Question: I have done a very tiny example with canvas, it's available on :
<URL>
'''
<!DOCTYPE html>
<html>
<head>
<title></title>
<style type="text/css">
html, body {
width: 100%;
height: 100%;
margin: 0px;
padding: 0px;
}
#myCanvas {
width: 100%;
height: 100%;
display: block;
}
</style>
</head>
<body>
<canvas id="myCanvas">
Your browser does not support the HTML5 canvas tag.
</canvas>
<script>
var canvas = document.getElementById( "myCanvas" );
var context = canvas.getContext( "2d" );
context.id = "myContext";
context.beginPath();
context.arc( 95, 50, 40, 0, 2 * Math.PI );
context.stroke();
setTimeout( function() {
var rectWidth = 150;
var rectHeight = 75;
context.fillStyle = "blue";
context.fillRect( rectWidth / -2, rectHeight / -2, rectWidth, rectHeight );
}, 2000 );
</script>
</body>
</html>
'''
As you are able to see, the rendering result has a very low quality:

So, I'm wondering, how can I draw various figures using in a good quality, I don't want to draw in small size, I want to draw in 100% size of page.
So, maybe I didn't define some anti aliasing filter or something else?
Thanks!
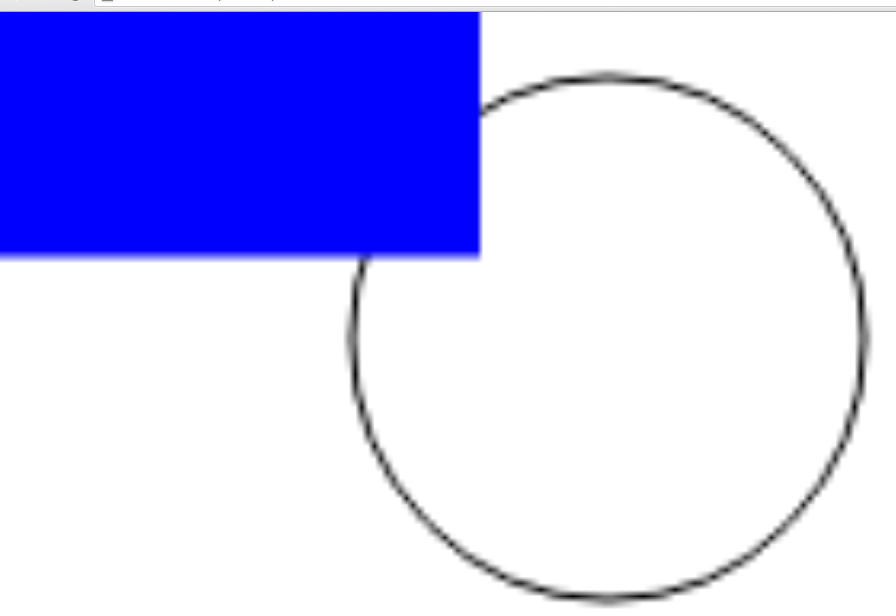
Answer: ## Problem
In most general cases we should avoid using CSS to set the canvas size.
The default size of canvas is 300 x 150 pixels (bitmap). If you set the size using CSS we'll just end up scaling those 300 x 150 pixels meaning the browser will start interpolating and smoothing the image, which is why you end up with a blurry result.
## Solution
Remove these from the CSS-rule:
'''
#myCanvas {
/*width: 100%;
height: 100%;*/
display: block;
}
'''
and set the size in JavaScript like this:
'''
var canvas = document.getElementById( "myCanvas" );
canvas.width = window.innerWidth; // equals window dimension
canvas.height = window.innerHeight;
'''
You can of course set any other size you need (in pixels). You probably want to define position (i.e. fixed or absolute) for the canvas' CSS as well if your goal is full window size.
Hope this helps.